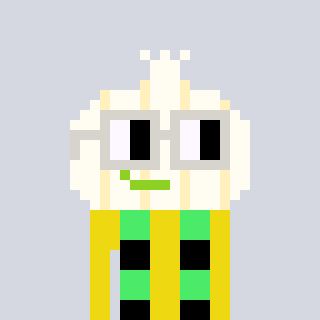
a pixel art character with square light gray glasses, a garlic-shaped head and a yellow-colored body on a cool background